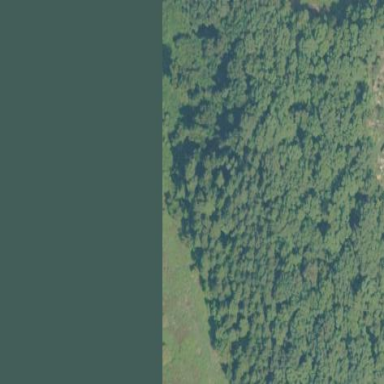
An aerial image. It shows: Mixed woodland area with variety of leaf types and cycles.